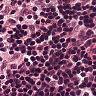
Metastatic tissue present: no